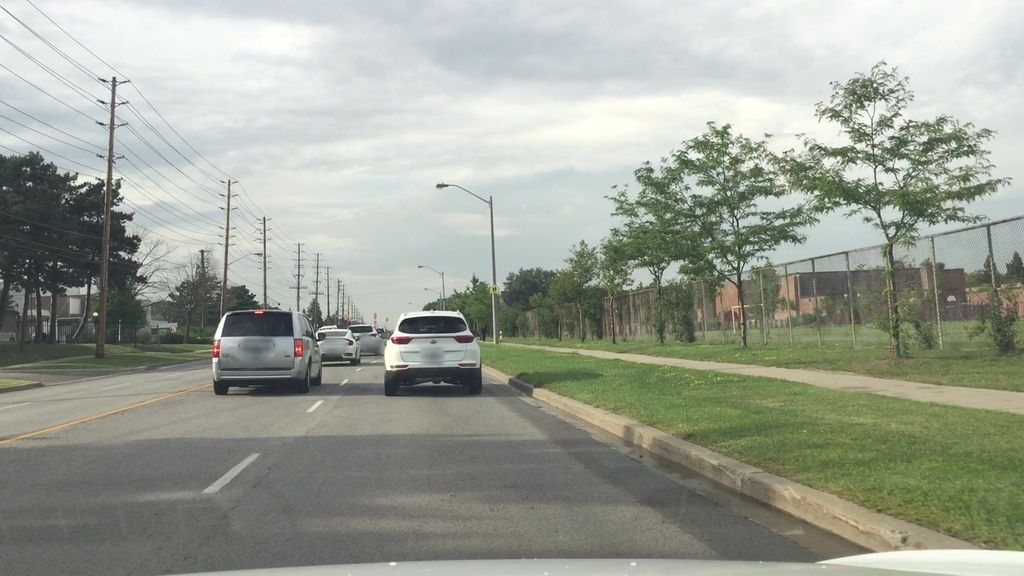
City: toronto